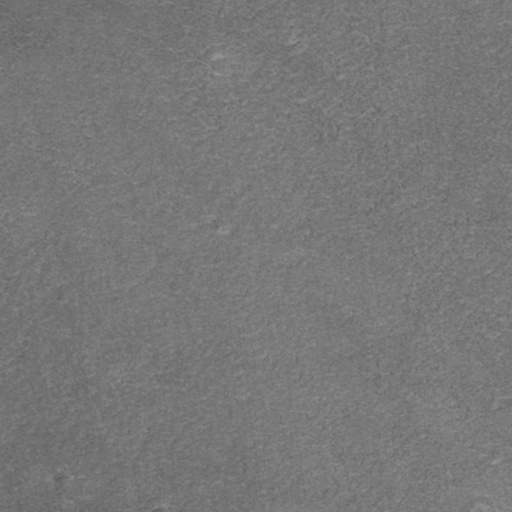
Classes present: Background, Cone